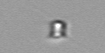
Label: Chaetoceros_tenuissimus